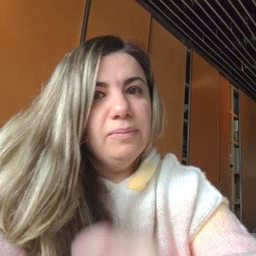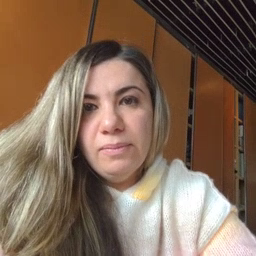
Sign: eye